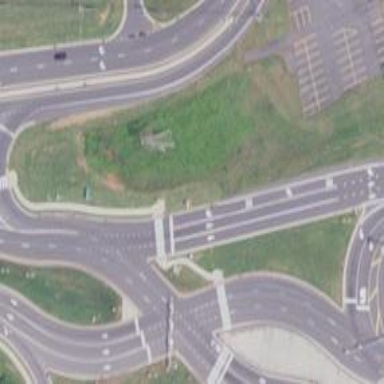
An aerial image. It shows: Motorway link at Diverging Diamond Interchange (DDI).